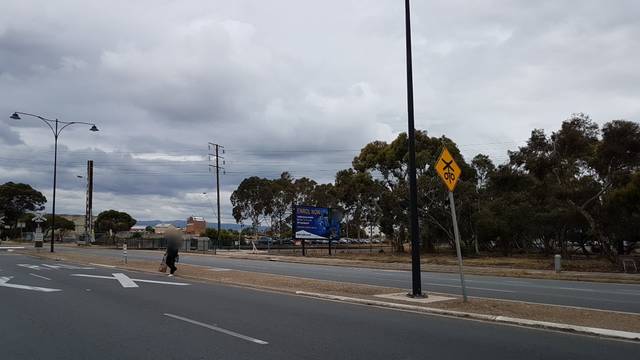
Region: Australia
Coordinates: -34.84, 138.493